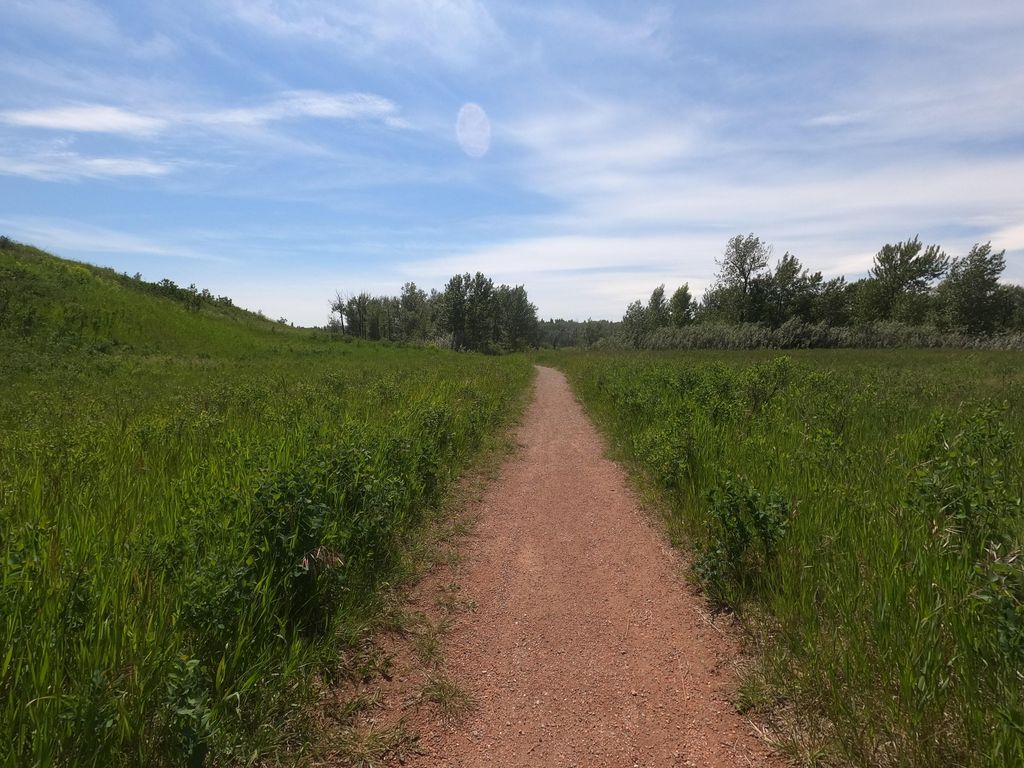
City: calgary